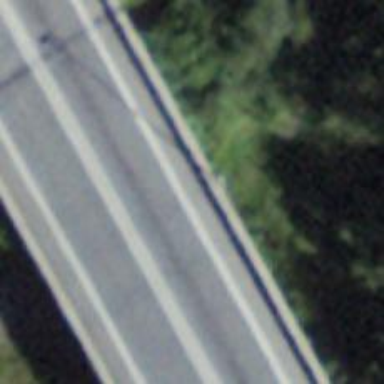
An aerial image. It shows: Asphalt track passing through tunnel with grade3 track type.